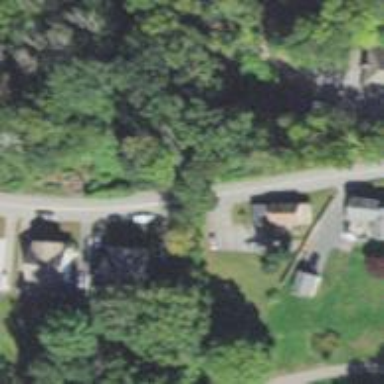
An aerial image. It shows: Residential driveway used as service road.